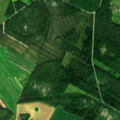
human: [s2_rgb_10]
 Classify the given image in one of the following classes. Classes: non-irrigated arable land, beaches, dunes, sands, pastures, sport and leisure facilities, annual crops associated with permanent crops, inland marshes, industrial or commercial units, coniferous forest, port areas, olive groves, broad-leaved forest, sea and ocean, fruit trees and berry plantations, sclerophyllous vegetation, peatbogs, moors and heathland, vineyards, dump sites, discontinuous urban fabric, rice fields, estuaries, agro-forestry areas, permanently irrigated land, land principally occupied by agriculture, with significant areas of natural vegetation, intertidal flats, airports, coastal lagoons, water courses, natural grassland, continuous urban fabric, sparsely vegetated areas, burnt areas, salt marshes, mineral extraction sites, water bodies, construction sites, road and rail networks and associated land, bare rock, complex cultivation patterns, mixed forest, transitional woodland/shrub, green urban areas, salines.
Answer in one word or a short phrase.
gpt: non-irrigated arable land, coniferous forest, mixed forest, transitional woodland/shrub